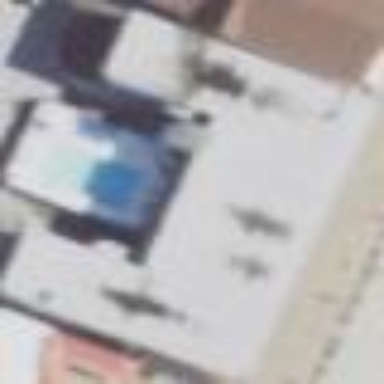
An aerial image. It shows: Building that is motel.